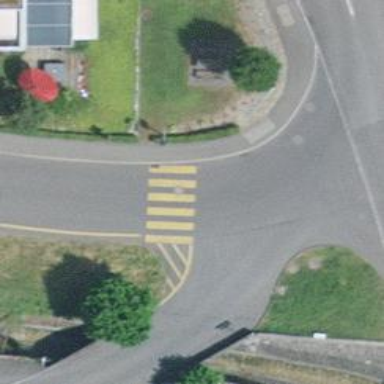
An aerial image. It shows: Pedestrian crossing with zebra markings on the footway.